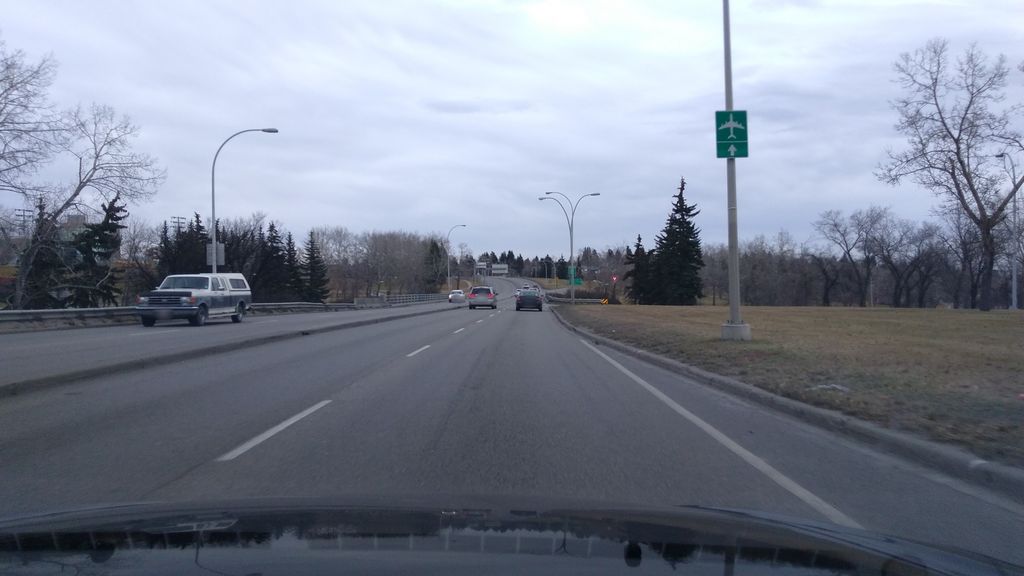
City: calgary